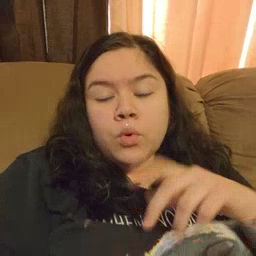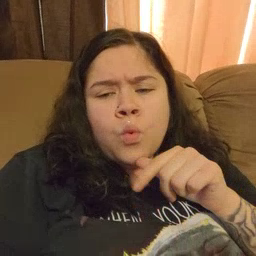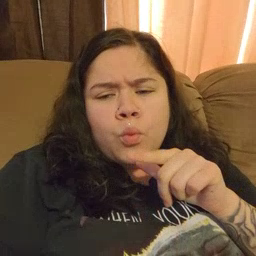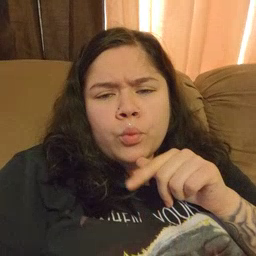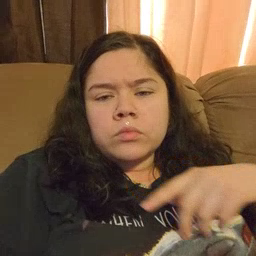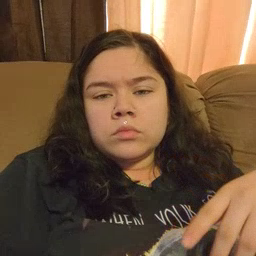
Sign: who